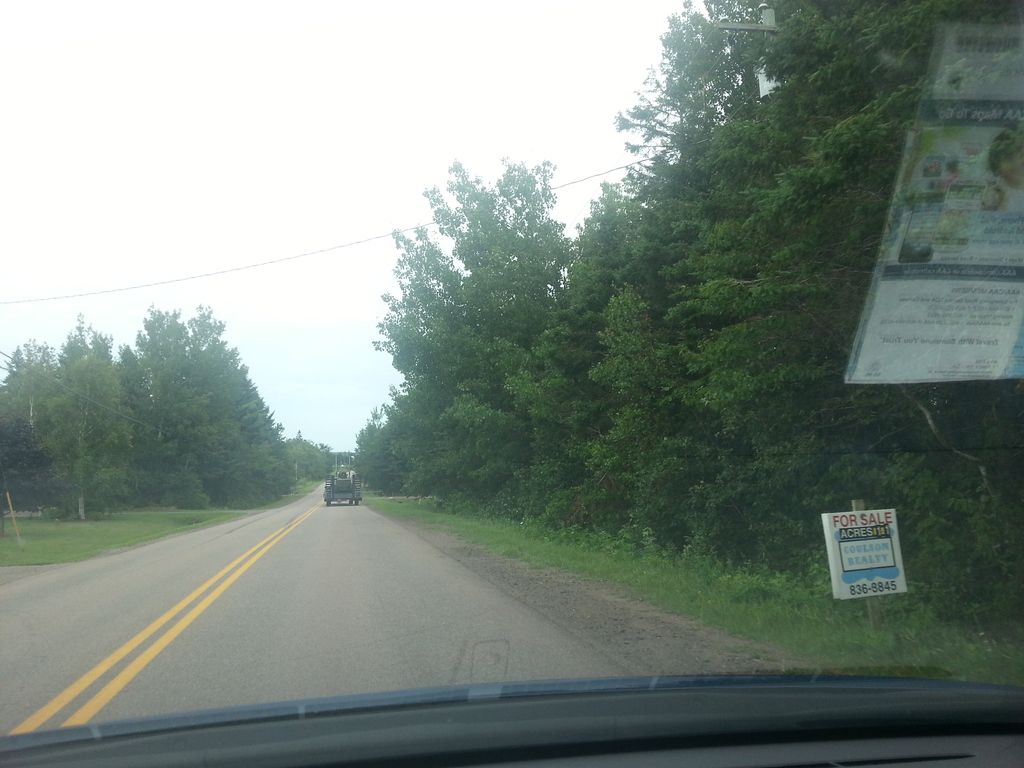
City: charlottetown